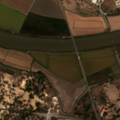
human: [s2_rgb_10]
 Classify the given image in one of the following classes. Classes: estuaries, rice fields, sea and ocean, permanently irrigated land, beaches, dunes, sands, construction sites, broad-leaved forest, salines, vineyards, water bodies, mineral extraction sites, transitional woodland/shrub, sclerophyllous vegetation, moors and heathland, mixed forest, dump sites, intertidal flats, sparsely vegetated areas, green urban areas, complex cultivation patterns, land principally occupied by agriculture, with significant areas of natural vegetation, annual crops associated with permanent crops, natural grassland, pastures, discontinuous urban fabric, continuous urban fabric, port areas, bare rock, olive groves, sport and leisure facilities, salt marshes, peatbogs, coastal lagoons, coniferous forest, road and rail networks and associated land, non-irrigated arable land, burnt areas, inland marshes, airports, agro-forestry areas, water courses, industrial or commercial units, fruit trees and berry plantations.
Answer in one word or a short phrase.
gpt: discontinuous urban fabric, rice fields, complex cultivation patterns, agro-forestry areas, coniferous forest, water courses